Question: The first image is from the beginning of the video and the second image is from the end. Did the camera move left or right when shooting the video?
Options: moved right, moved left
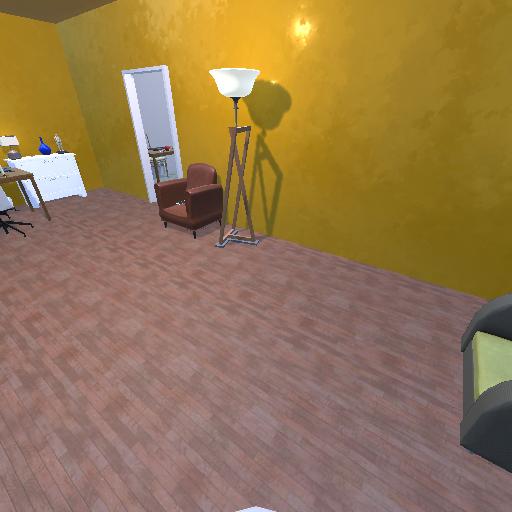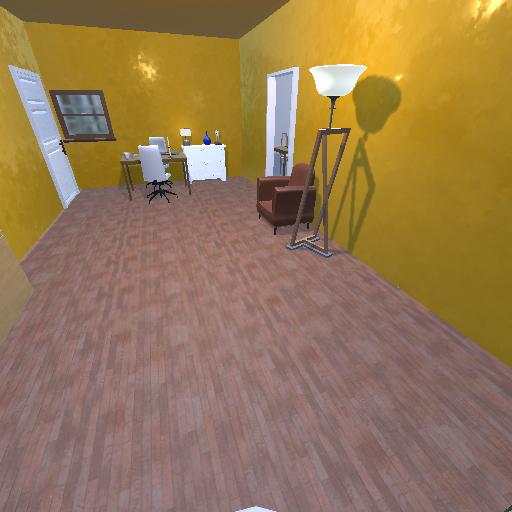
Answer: moved right